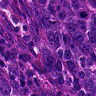
Metastatic tissue present: yes